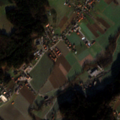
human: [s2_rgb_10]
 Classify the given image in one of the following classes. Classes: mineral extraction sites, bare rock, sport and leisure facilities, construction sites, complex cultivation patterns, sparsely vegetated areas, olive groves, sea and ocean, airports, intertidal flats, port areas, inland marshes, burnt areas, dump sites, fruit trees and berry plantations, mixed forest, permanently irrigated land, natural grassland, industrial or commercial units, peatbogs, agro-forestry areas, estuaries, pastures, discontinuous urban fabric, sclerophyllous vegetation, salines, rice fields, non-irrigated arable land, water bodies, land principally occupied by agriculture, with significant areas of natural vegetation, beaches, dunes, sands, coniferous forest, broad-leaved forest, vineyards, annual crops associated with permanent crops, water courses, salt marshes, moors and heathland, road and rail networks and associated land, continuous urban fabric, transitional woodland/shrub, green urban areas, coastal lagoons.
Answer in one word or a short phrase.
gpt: discontinuous urban fabric, non-irrigated arable land, pastures, complex cultivation patterns, broad-leaved forest, mixed forest